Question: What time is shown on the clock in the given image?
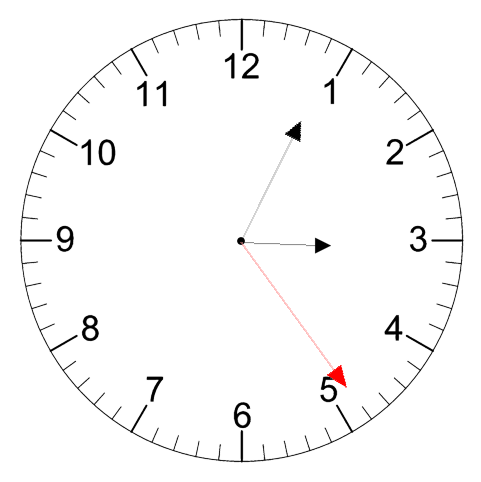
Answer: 03:04:24